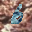
Label: 6